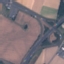
Land use / land cover: Highway